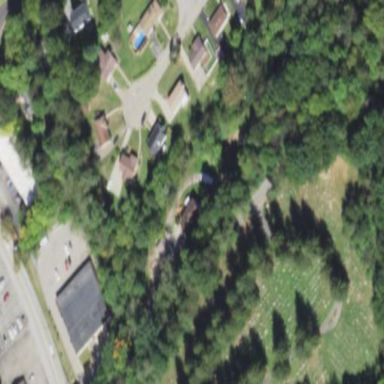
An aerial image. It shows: Cemetery.